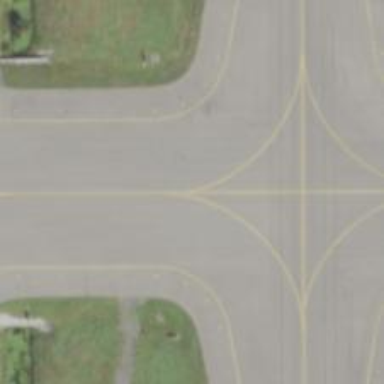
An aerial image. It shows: View of taxiway at the airport.